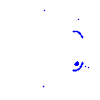
Particle: proton